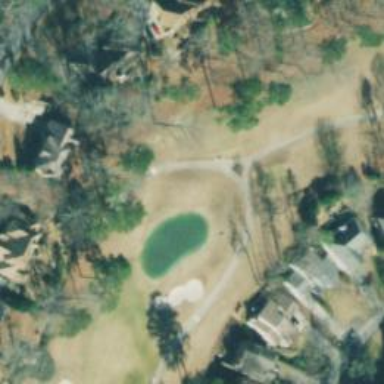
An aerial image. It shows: View of golf hole.